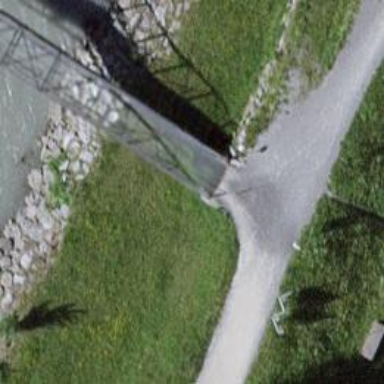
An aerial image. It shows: Bollard.